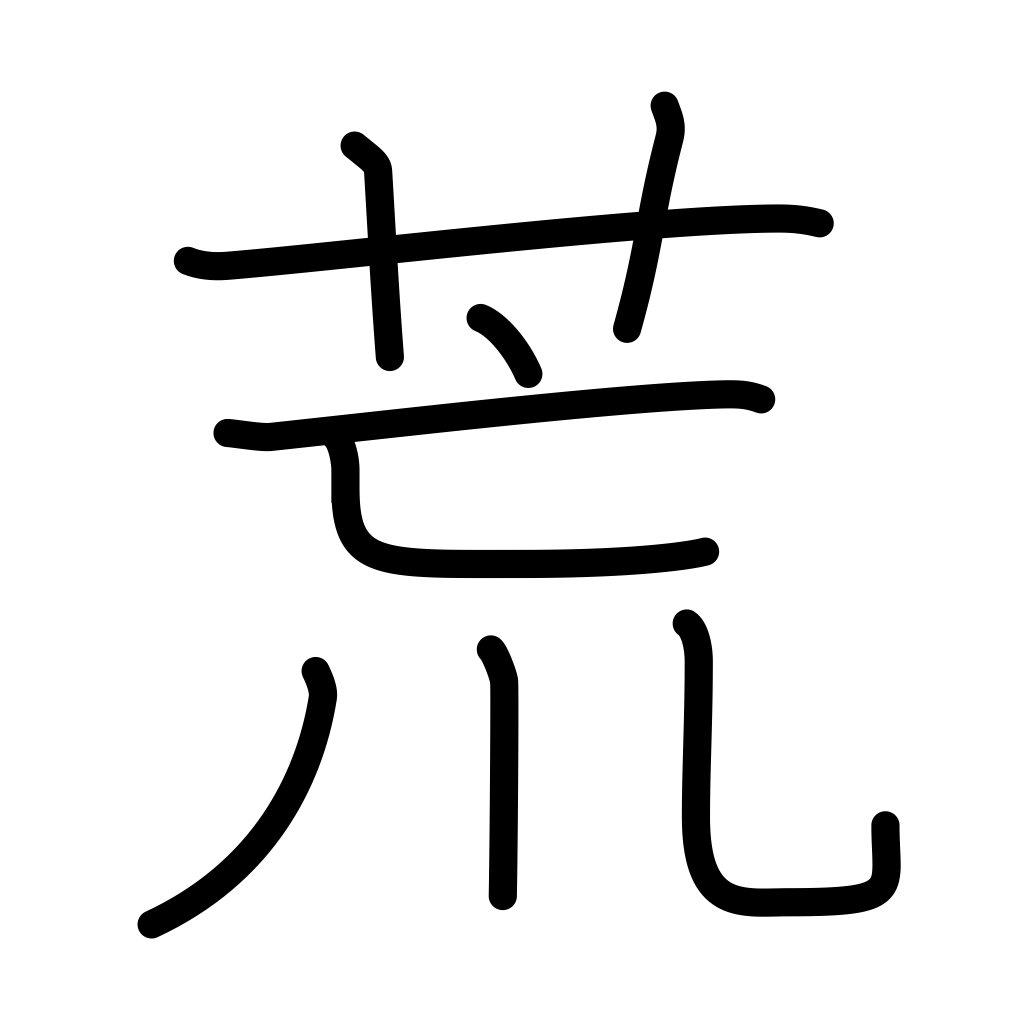
Meaning: laid waste, rough, rude, wild